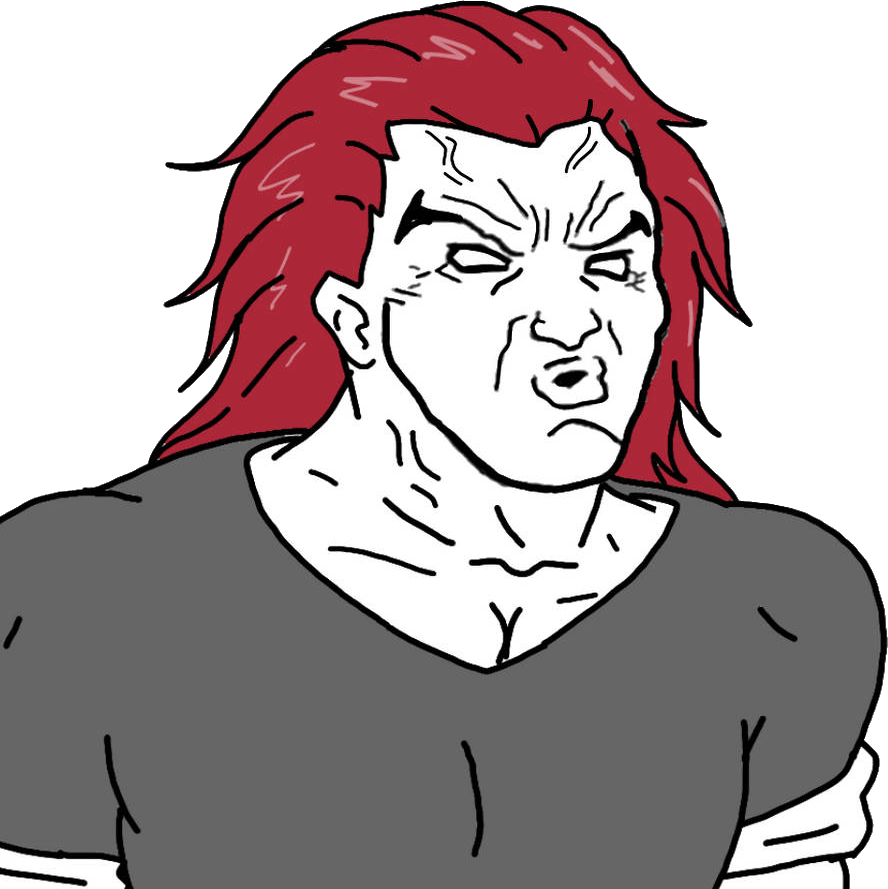
Label: 5_Stronkjak